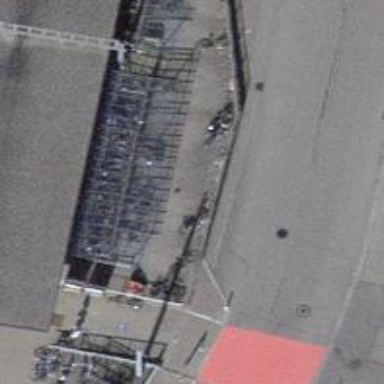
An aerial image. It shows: Bicycle parking area with wall loops for securing bikes.